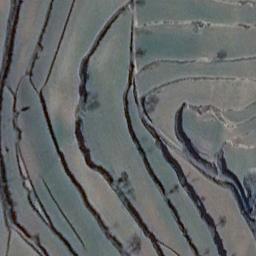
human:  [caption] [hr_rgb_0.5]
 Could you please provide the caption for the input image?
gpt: A large layer of brown and green mixed terraces .

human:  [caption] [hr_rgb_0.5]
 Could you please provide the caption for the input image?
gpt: A lot of green plants are on the terrace .

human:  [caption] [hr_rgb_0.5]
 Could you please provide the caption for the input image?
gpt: There are bare and green terrace .

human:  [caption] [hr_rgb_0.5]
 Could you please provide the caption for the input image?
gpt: There is a straight path between the terraces .

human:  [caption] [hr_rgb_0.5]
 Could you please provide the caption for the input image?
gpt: There are some green terraces arranged neatly .